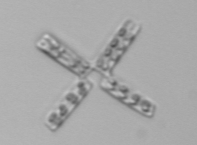
Label: Thalassionema